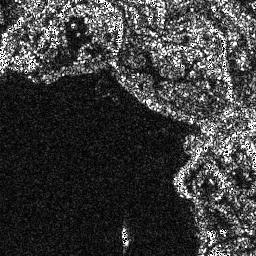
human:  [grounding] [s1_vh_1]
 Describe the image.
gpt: In the satellite image, there is  <ref>1 small ship </ref> <box>[[46, 87, 50, 96, 0]]</box> located at bottom.